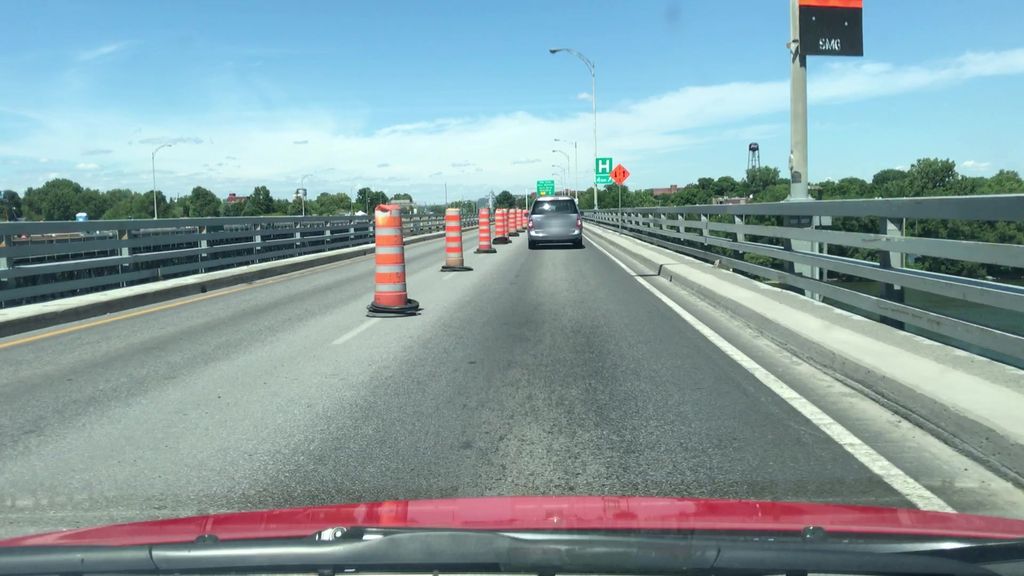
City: montreal